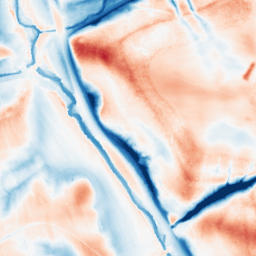
Category: edge_preserving
Decomposition family: guided
Decomposition parameters: radius: 16
eps: 0.01
Upsampling method: quintic
Upsampling parameters: scale: 2
Upsampling scale: 2